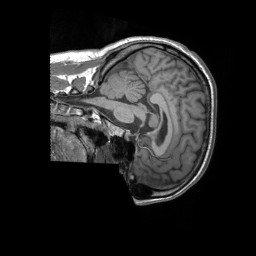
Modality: T1w
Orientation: sagittal